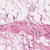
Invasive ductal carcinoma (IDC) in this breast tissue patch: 0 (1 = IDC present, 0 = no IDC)